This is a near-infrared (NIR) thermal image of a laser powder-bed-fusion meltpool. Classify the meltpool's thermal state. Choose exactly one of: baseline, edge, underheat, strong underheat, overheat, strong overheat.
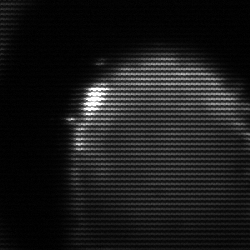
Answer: edge